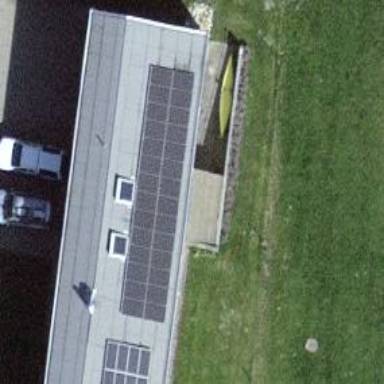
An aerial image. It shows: Solar power generator.